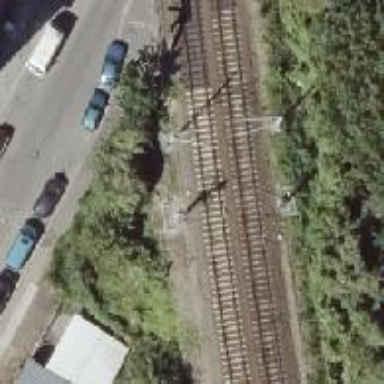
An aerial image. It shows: Railway signal.